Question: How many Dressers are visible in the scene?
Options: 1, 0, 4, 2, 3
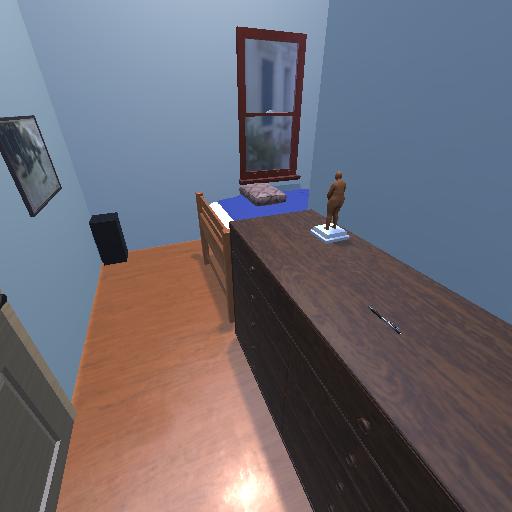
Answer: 1